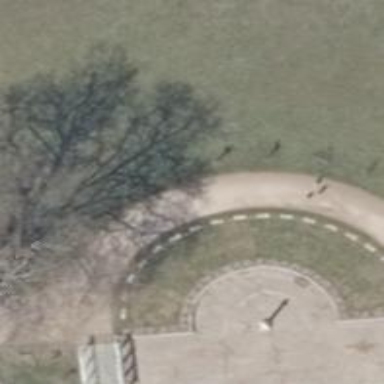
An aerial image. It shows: Deciduous tree of the Robinia genus in park.